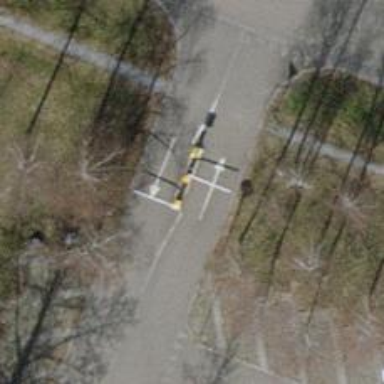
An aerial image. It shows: Lift gate barrier.